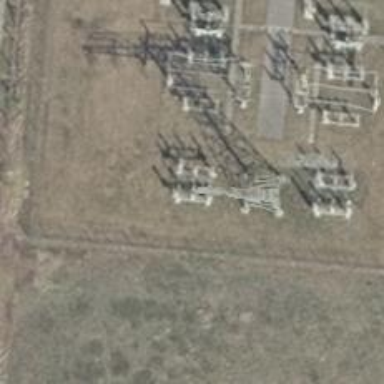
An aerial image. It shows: Three power lines with cables.